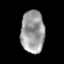
Tissue: skin
Cell type: Epithelial cells
Senescence score: 0.2458
Nuclear area (px): 983
Mean DAPI intensity: 155.75